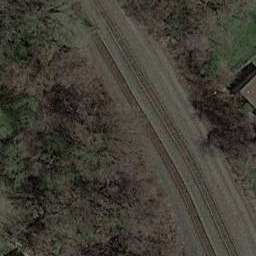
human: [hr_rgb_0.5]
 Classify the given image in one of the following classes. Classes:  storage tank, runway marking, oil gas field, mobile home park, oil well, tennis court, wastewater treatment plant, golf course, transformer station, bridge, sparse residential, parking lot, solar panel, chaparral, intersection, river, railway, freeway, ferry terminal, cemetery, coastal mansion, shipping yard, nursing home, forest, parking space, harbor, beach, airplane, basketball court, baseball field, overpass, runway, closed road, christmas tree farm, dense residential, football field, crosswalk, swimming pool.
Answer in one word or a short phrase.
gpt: railway